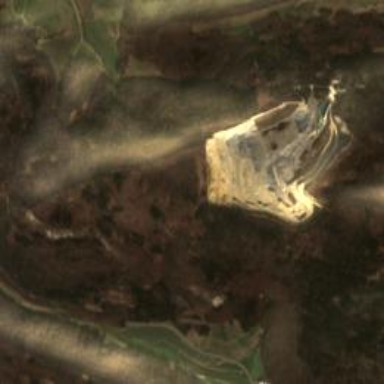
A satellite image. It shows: Quarry area.